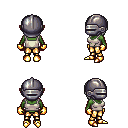
a pixel art fantasy rpg character, female body template, orc, green skin, white pirate shirt, gold greaves, white pageboy hairstyle, metal helm, gold gloves, gold boots, four views (front, back, left, right), 2x2 character sprite sheet, small pixel art, hard edges, no anti-aliasing